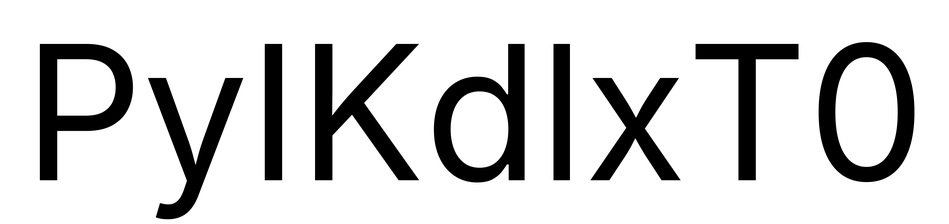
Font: Inter_Regular